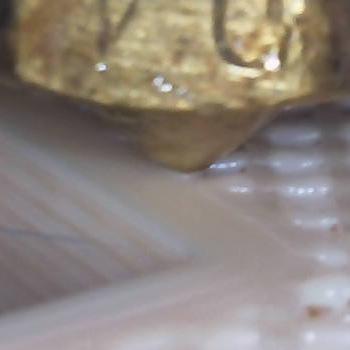
Flow rate: 105%